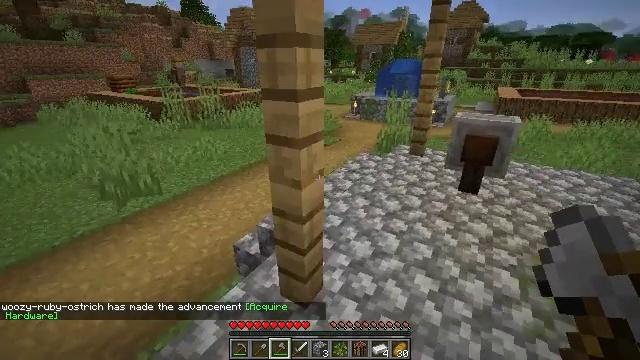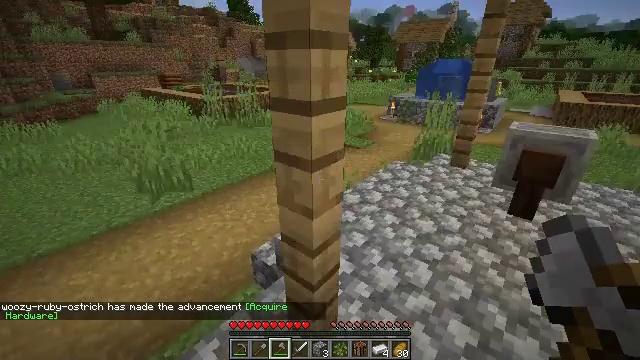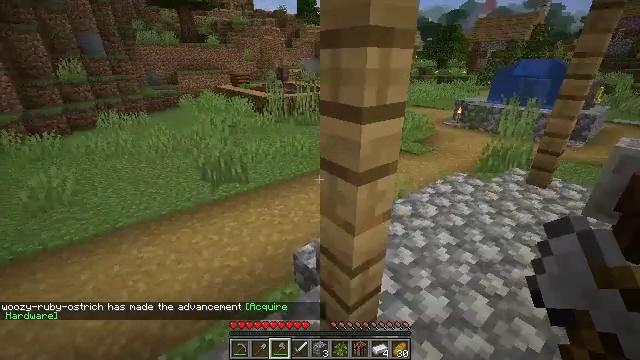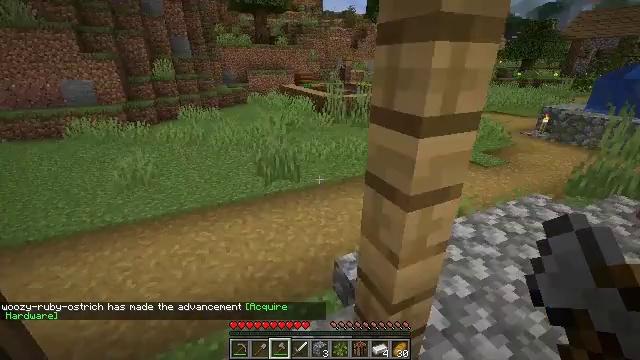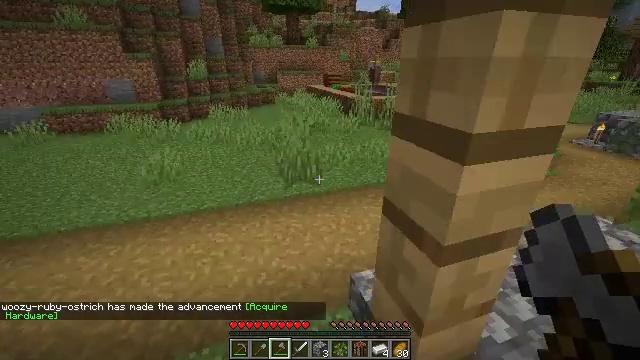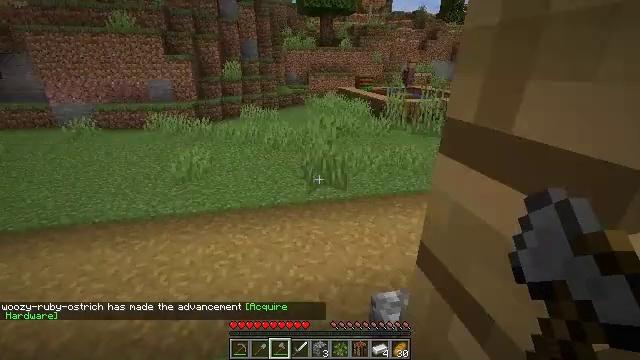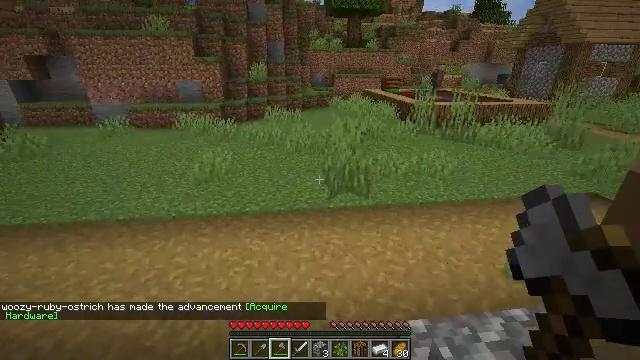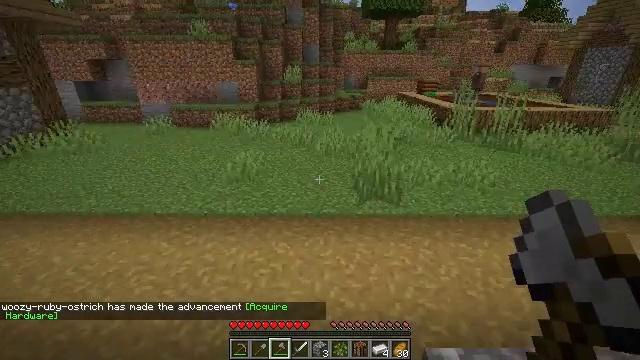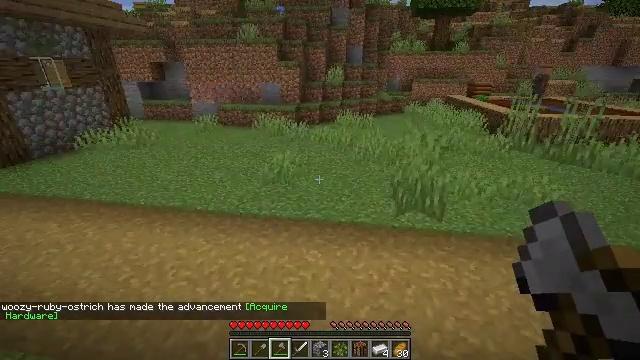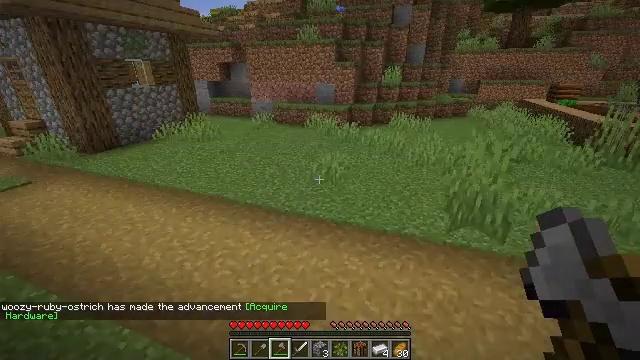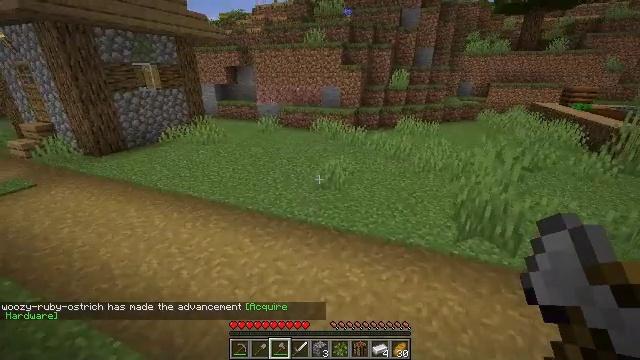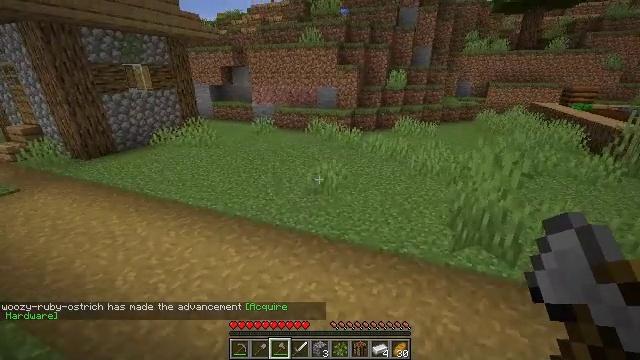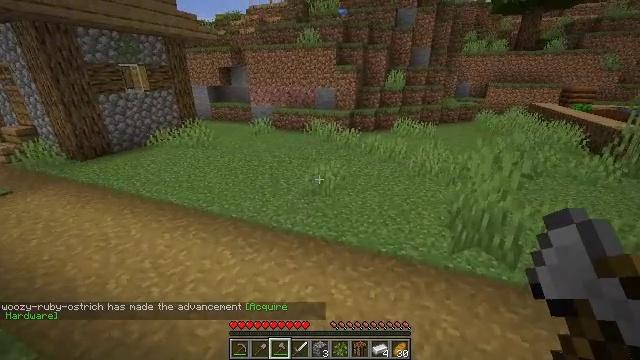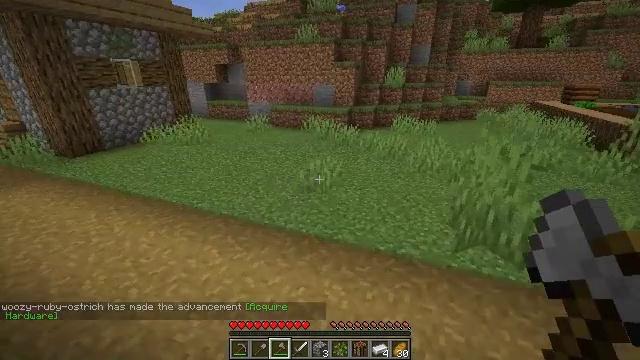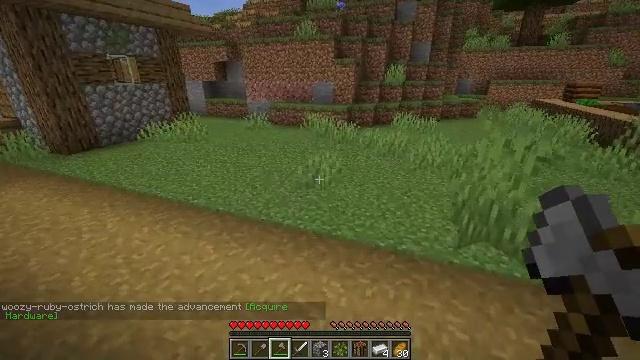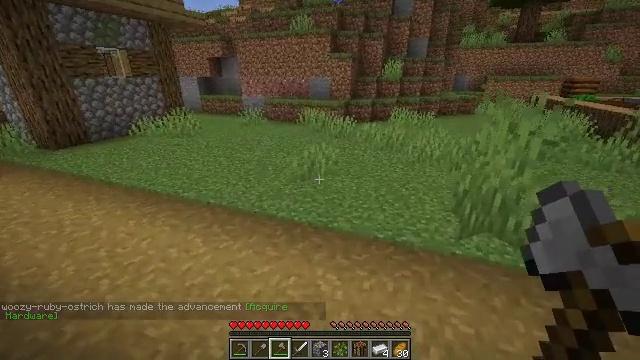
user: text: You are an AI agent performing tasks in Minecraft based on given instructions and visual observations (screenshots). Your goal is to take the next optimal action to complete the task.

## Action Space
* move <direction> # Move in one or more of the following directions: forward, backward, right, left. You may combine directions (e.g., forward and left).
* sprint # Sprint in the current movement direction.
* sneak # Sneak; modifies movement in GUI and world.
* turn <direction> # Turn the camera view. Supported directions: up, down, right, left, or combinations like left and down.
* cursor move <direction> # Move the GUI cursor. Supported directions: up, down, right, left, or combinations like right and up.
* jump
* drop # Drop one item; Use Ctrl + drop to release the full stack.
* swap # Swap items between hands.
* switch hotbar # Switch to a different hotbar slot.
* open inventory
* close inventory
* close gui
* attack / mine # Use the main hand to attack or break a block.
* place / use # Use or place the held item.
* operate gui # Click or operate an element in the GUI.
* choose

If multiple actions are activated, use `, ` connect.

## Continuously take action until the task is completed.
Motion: motion action
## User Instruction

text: Gather clay blocks.
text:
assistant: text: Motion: move forward, turn left
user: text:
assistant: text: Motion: move forward, turn left
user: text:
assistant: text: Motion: move forward, turn left
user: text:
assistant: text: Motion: move forward, turn left
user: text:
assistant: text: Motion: move forward, turn left
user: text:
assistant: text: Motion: move forward and move right, turn left
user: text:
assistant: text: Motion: move forward and move right, turn left
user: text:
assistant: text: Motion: move forward and move right, turn left
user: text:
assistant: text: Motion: move forward and move right, turn left
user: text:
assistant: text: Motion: move forward and move right, turn left
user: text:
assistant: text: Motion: move forward and move right
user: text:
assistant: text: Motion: move forward
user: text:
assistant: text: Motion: move forward
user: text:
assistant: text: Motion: move forward
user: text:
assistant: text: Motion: move forward
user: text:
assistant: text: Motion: move forward, turn left
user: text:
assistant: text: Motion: move forward, turn left
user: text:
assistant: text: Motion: move forward, turn left and up
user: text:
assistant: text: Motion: move forward, turn left and up
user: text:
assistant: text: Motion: move forward, turn left
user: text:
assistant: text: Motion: move forward
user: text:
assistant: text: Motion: move forward
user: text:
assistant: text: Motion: move forward
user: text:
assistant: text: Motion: move forward, sprint
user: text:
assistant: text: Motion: move forward, sprint
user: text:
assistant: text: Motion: move forward, sprint, turn left
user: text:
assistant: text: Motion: move forward, sprint, turn left
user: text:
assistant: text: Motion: move forward, sprint, turn left
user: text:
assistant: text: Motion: move forward, sprint, turn left
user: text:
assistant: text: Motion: move forward, sprint